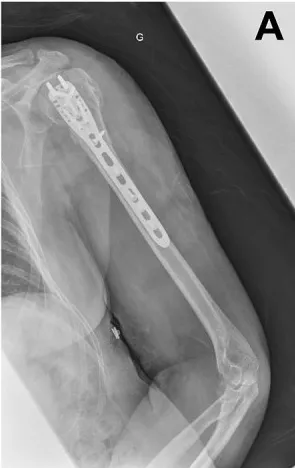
(A) An X-ray image of 2 days before debridement and implant removal surgery.
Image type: radiology (x_ray)